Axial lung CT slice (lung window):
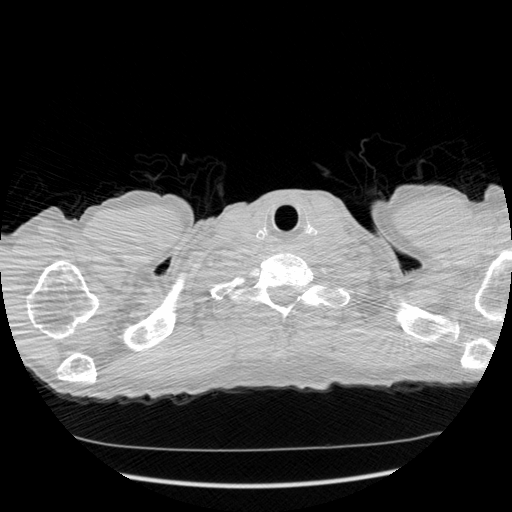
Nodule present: no